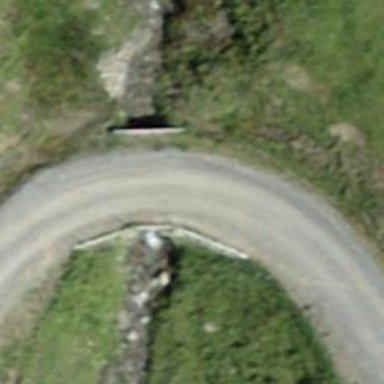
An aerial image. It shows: Culvert tunnel.